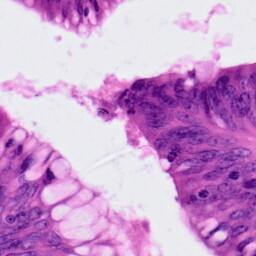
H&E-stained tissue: Colon